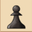
Piece: bP